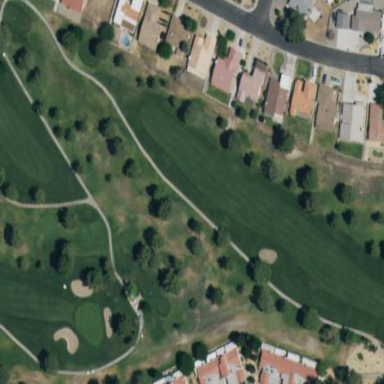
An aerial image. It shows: Area with grass used as rough in golf course.